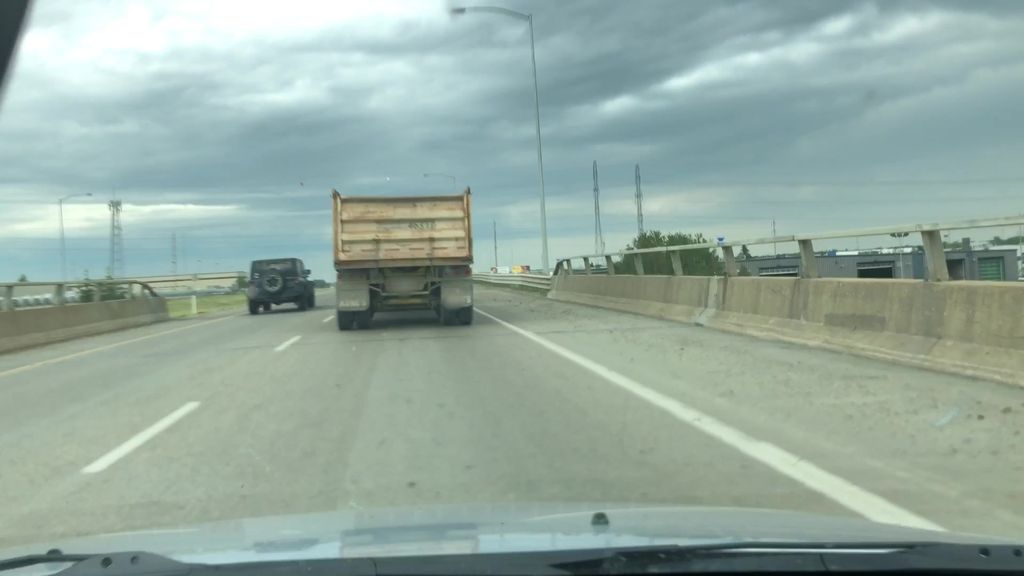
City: edmonton